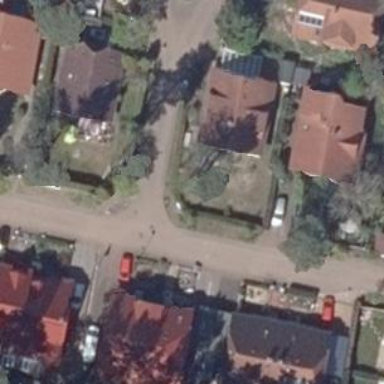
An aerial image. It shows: Living street.